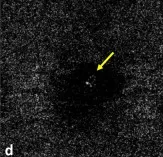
Imaging before and after anti-VEGF treatment in a patient with FCE complicated with CNV. And the DCP.
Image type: radiology (ultrasound)